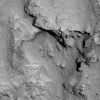
Atmospheric dust classification: not_dusty